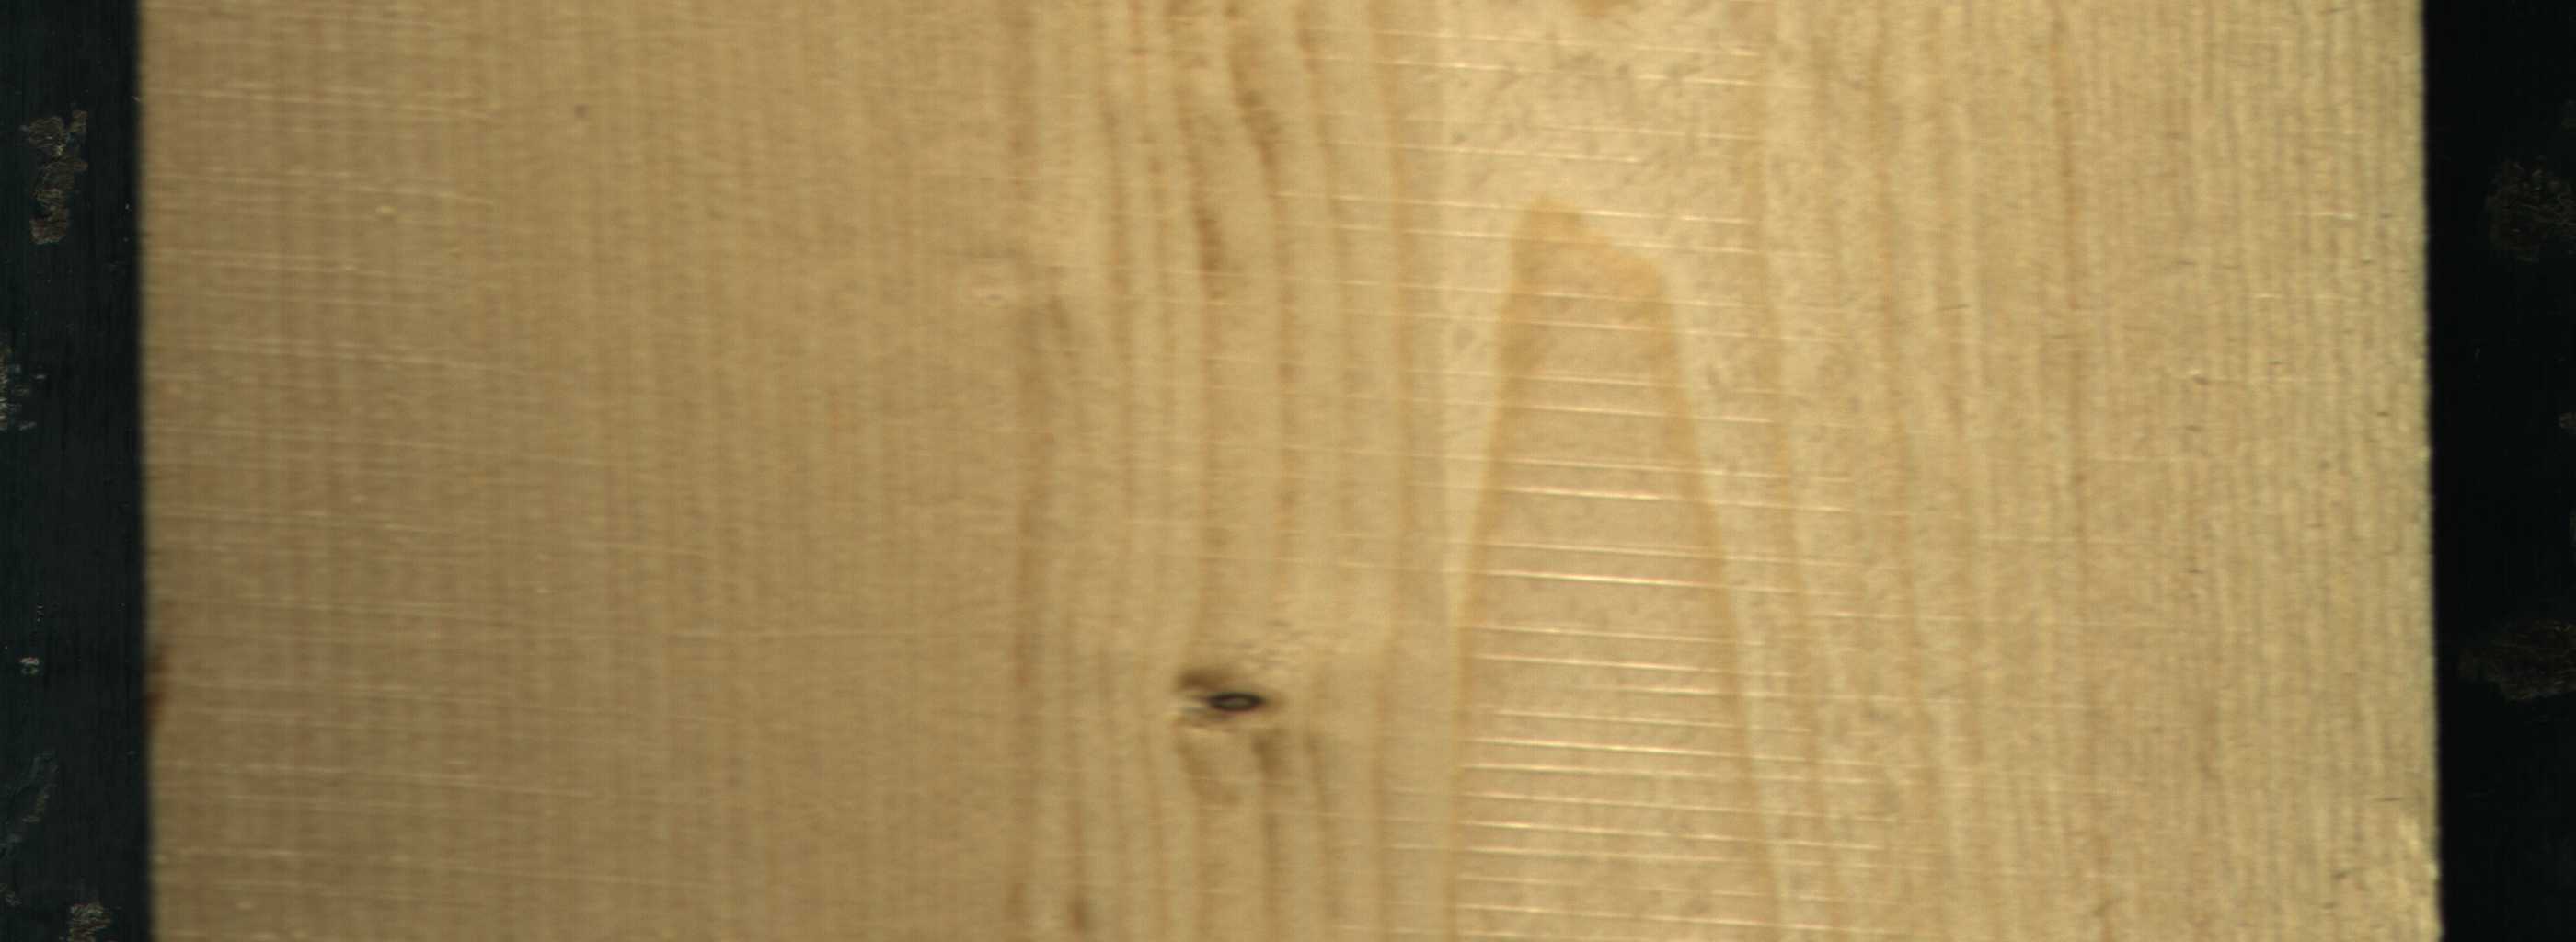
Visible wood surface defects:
Dead_Knot